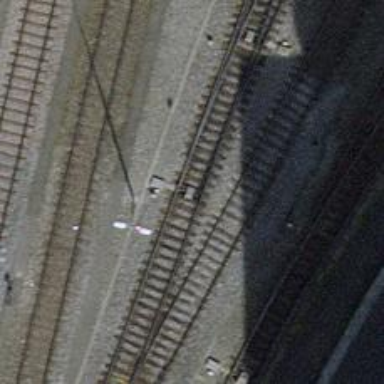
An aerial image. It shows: Single-track railway spur.